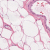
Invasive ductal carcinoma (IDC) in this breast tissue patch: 0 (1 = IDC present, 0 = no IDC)